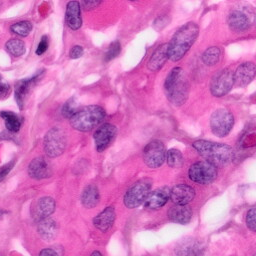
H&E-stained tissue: Pancreatic